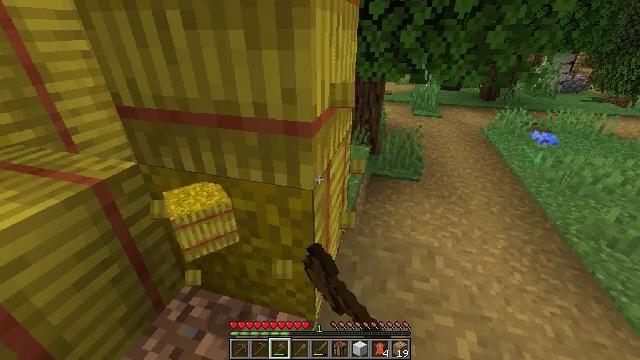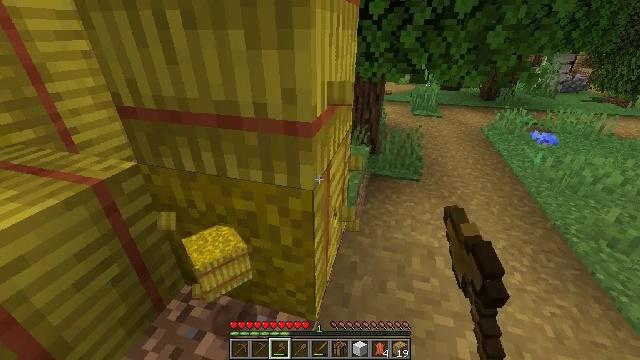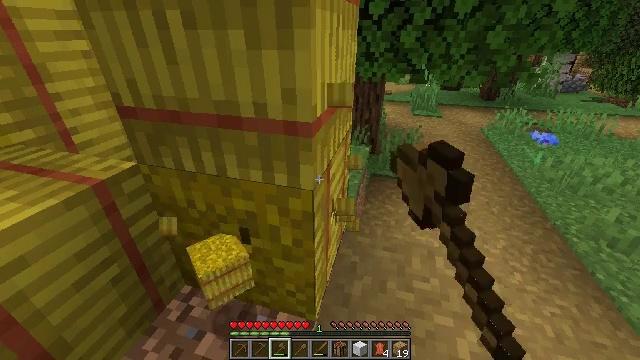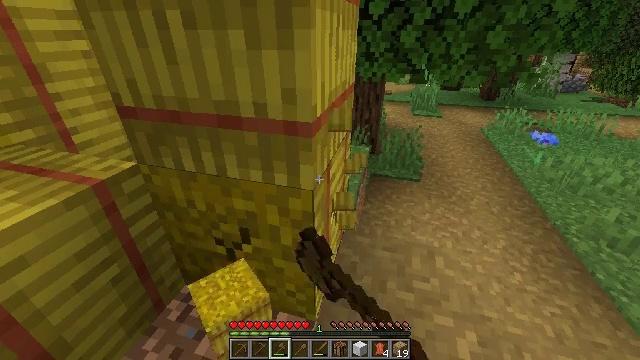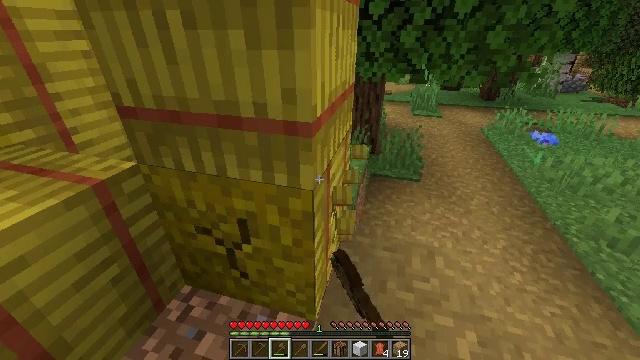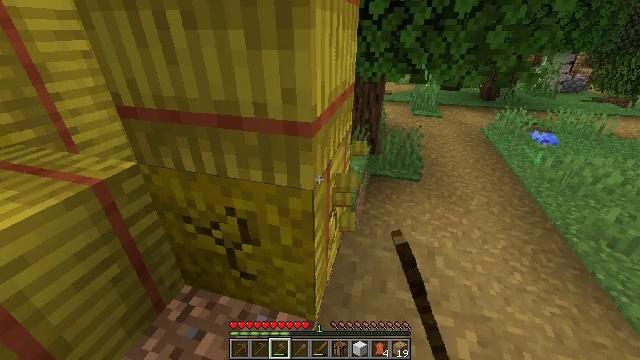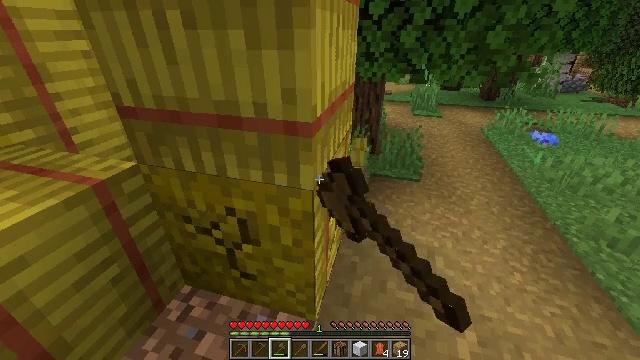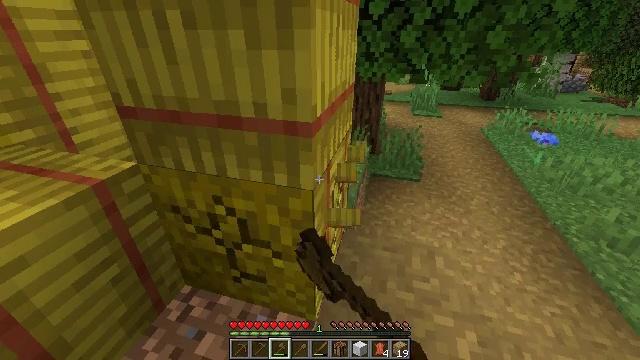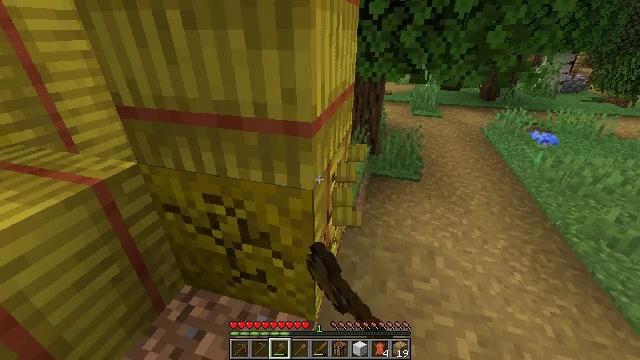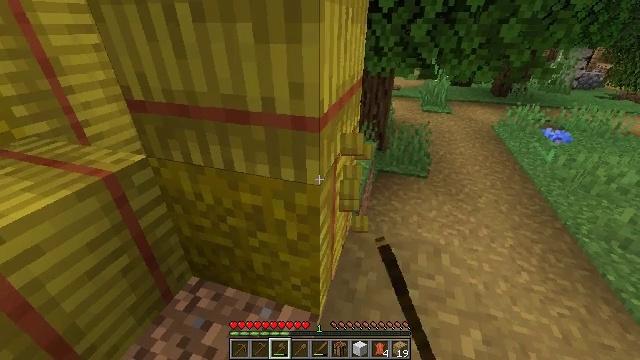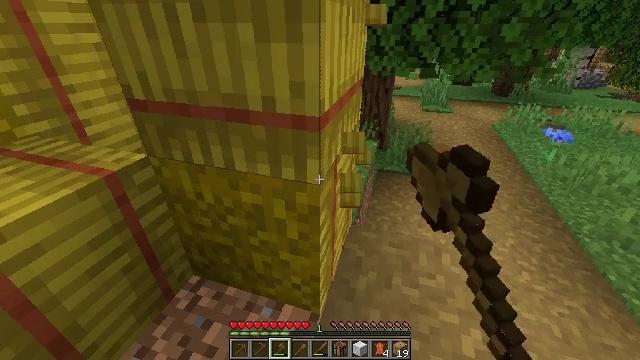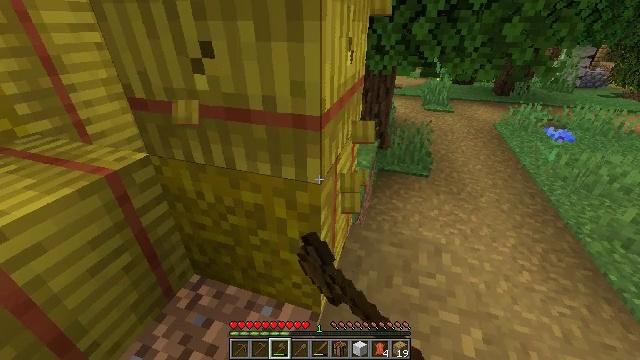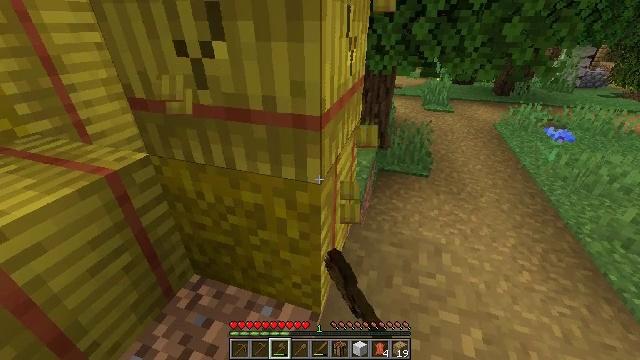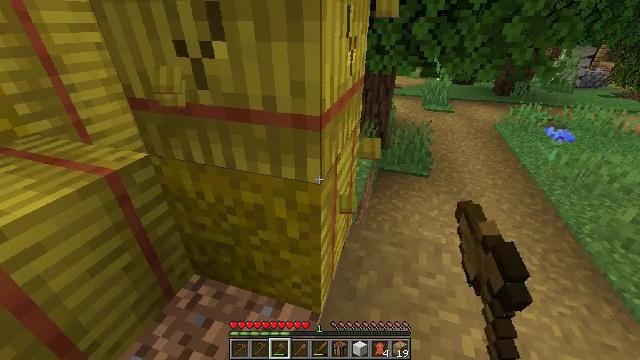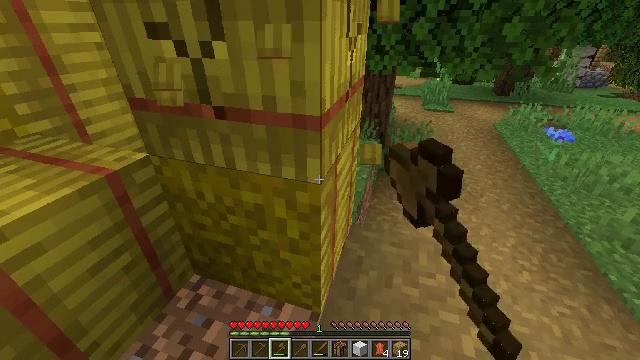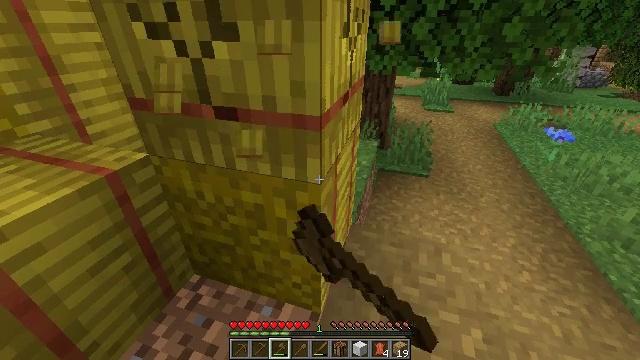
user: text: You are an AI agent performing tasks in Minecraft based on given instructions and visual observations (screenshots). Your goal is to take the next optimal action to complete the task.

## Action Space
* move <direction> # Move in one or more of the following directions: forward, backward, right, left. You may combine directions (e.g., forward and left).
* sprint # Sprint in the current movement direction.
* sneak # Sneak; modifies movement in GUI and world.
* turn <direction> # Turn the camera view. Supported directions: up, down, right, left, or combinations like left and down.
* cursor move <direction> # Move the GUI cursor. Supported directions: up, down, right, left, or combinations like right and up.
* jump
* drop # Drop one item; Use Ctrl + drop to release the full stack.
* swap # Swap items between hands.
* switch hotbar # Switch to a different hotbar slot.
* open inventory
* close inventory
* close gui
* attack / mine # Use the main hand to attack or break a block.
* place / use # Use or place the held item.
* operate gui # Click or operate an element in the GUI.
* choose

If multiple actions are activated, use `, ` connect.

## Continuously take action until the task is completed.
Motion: motion action
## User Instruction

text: Attack the hay block to get hay.
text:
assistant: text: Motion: attack / mine
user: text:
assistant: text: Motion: attack / mine
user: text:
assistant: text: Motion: attack / mine
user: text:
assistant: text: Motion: attack / mine
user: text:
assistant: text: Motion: attack / mine
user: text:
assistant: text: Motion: attack / mine
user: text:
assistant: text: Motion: attack / mine
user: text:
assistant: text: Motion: attack / mine
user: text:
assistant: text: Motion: turn left and down, attack / mine
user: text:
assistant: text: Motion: attack / mine
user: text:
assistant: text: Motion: attack / mine
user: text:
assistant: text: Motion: attack / mine
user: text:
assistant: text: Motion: attack / mine
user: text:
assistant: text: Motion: attack / mine
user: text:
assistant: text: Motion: attack / mine
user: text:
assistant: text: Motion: attack / mine
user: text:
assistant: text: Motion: attack / mine
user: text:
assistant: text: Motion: attack / mine
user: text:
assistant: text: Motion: attack / mine
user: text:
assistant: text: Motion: attack / mine
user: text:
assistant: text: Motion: attack / mine
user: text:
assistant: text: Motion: attack / mine
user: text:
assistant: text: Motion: attack / mine
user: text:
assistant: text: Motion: attack / mine
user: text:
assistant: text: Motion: attack / mine
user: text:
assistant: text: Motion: attack / mine
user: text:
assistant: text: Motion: attack / mine
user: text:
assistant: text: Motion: attack / mine
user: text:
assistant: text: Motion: attack / mine
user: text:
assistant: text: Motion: attack / mine